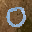
Label: 0